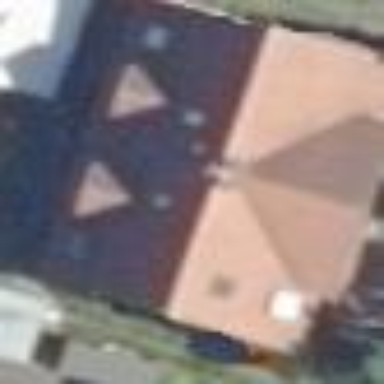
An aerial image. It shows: Gabled roof house.